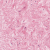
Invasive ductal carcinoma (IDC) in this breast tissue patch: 0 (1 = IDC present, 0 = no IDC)